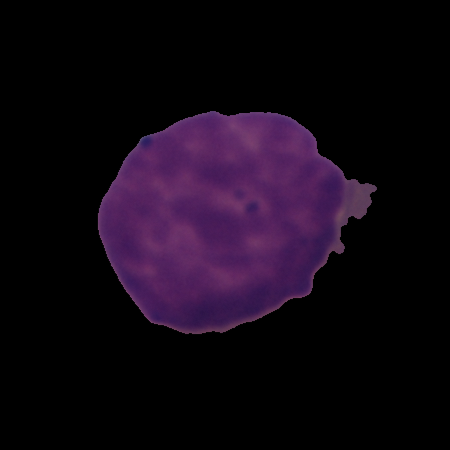
Label: cancer